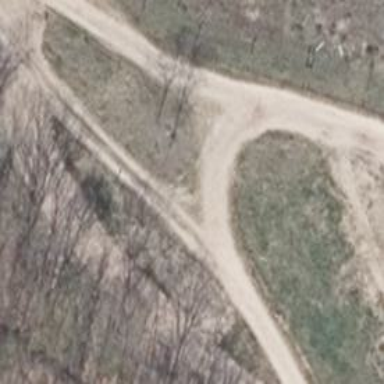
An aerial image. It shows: Dirt track road with grade 4 track type.